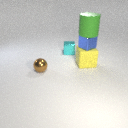
large yellow rubber cube below small blue metal cube